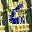
Label: 6